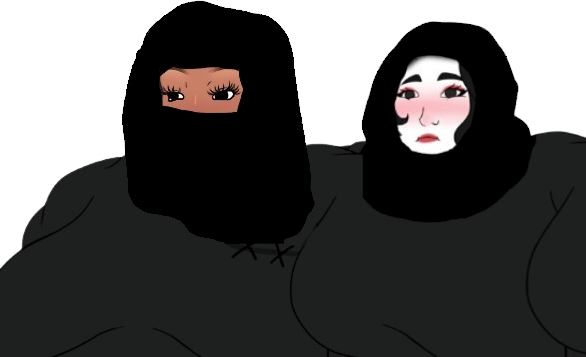
Label: 5_Doomer